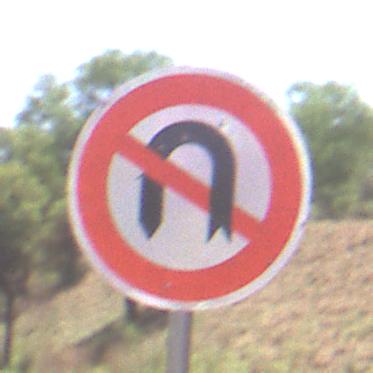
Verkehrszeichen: VerbotWenden
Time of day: Midday
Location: Outdoor (RoadRail)
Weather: Clear
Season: NotSpecified
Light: Natural